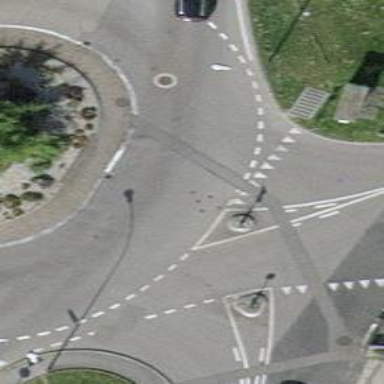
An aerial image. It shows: Primary highway with asphalt surface leading to roundabout.